Field crop: maize
Growth stage: 2
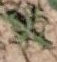
Species: atriplex